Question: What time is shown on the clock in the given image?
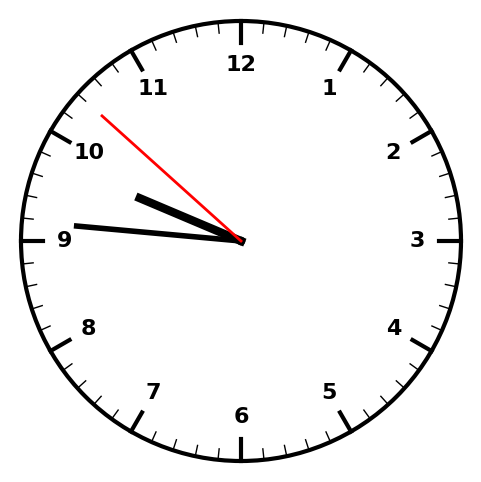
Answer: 09:45:52